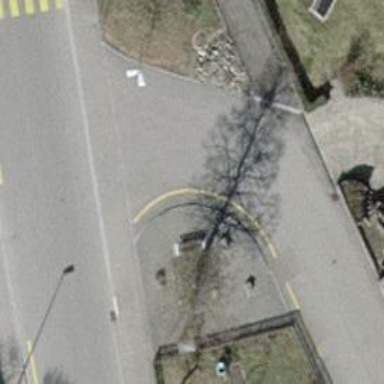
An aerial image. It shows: Black bench.